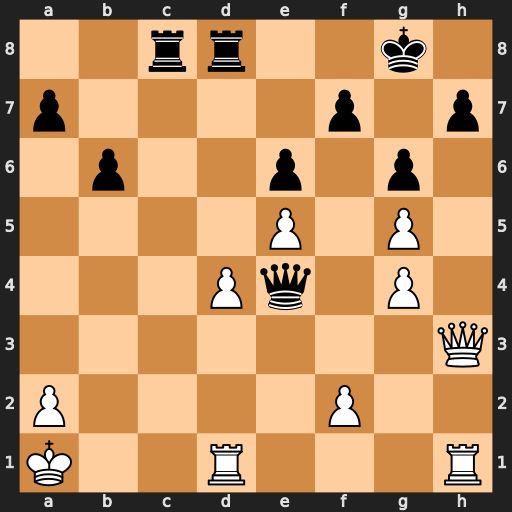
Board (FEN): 2rr2k1/p4p1p/1p2p1p1/4P1P1/3Pq1P1/7Q/P4P2/K2R3R
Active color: w
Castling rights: -
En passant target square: -
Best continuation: Qxh7+ Kf8 Qh8+ Ke7 Qf6+